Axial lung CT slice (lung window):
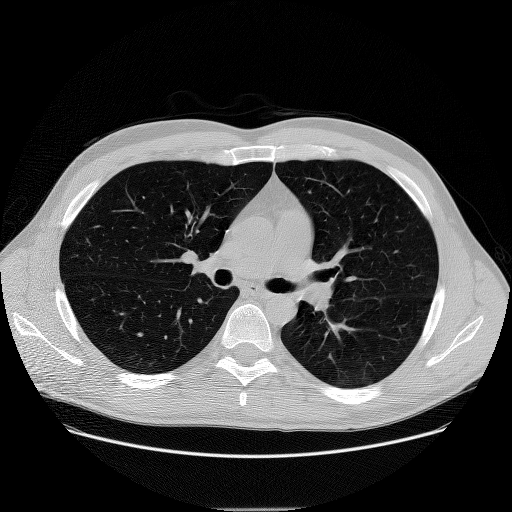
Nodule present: no